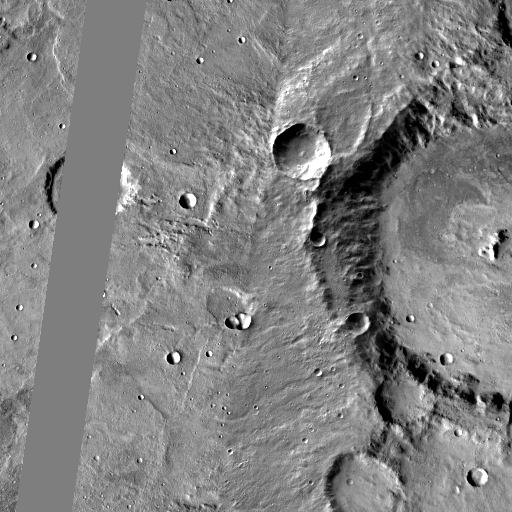
Crater classes present: Background, Other, Buried, Secondary